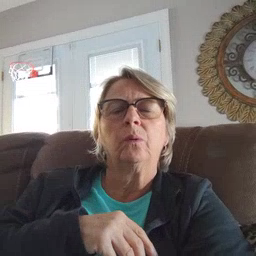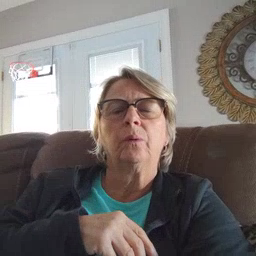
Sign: cloud